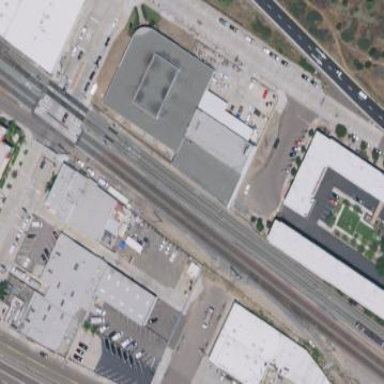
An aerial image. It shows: Industrial building.